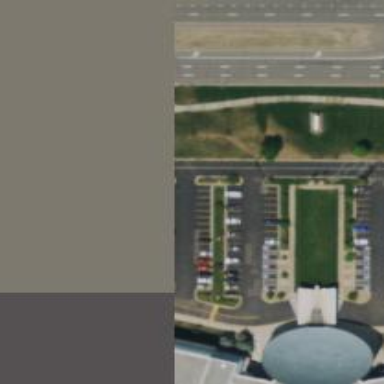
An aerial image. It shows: Parking space.